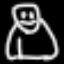
Label: frog